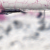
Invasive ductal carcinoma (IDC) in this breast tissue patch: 0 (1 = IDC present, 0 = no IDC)